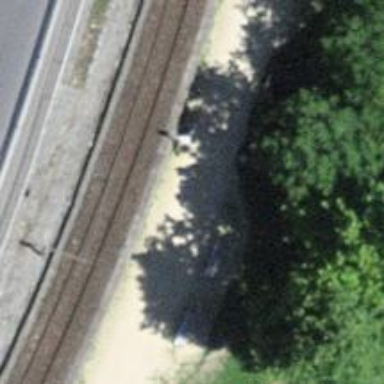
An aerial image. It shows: Cycleway along embankment.